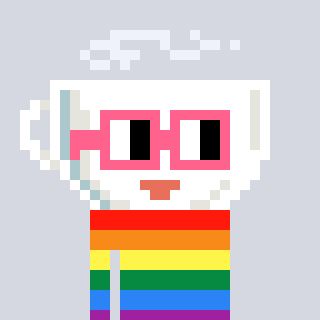
a pixel art character with square pink glasses, a mug-shaped head and a teal-colored body on a cool background